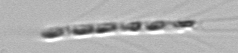
Label: Chaetoceros_subtilis